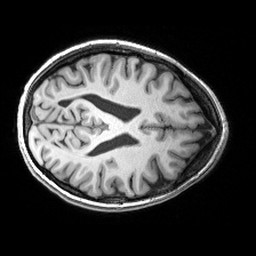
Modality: T1w
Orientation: axial
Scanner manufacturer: siemens
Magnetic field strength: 3 T
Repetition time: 2.53 s
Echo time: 0.00299 s